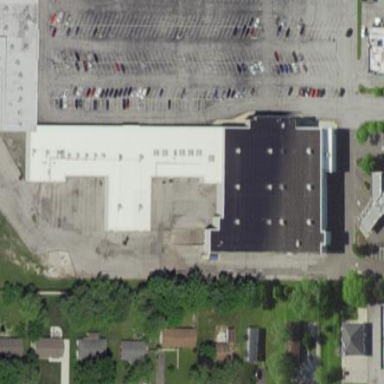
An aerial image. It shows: Retail building.